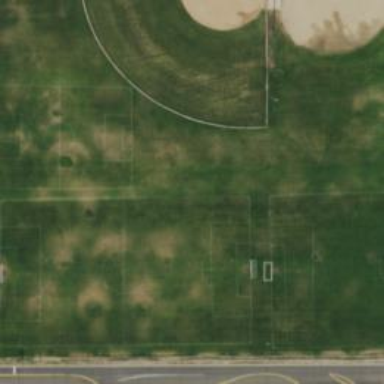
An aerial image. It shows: Soccer pitch designated for leisure and sports activities.